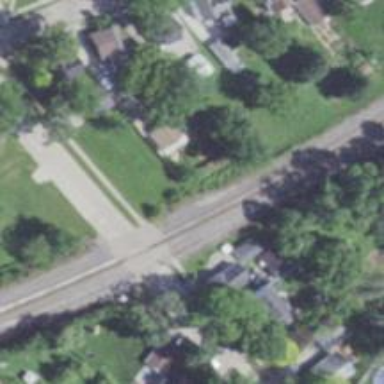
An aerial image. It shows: Railway crossing.